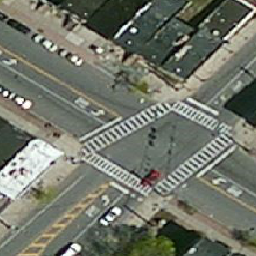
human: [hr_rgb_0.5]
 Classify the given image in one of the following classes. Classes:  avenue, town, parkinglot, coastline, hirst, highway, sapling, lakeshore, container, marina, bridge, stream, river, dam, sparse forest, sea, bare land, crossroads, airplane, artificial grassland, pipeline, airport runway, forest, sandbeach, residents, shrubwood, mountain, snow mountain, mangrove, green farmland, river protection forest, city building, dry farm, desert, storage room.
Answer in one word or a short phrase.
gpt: crossroads